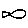
Label: fish